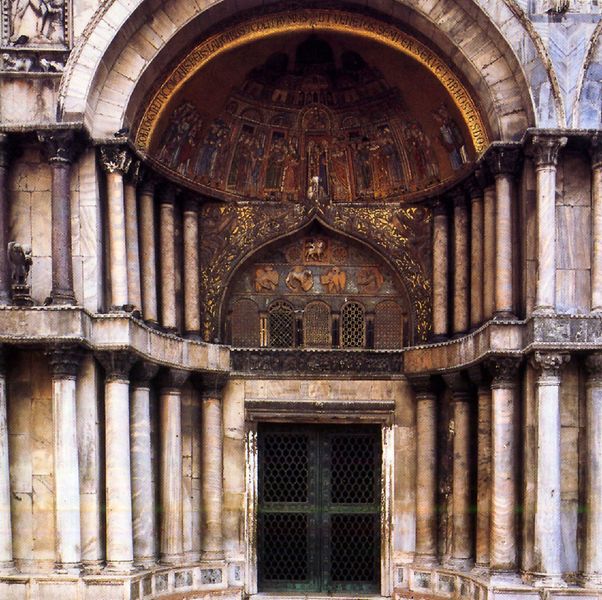
Titel: San Marco in Venedig
Standort: Venedig, S. Marco (EU - I - Venetien)
Schlagwörter: braun, fenster, marmor, säulen, tür, tiere, stein, gitter, kirche, gold, engel, schrift, bogen, figuren, kuppel, metall, bronze, tor, bögen, zwiebel, eingang, nische, kreuz, portal, fresken, romanik, heilige, fresko, stehlen, byzanz, ennische